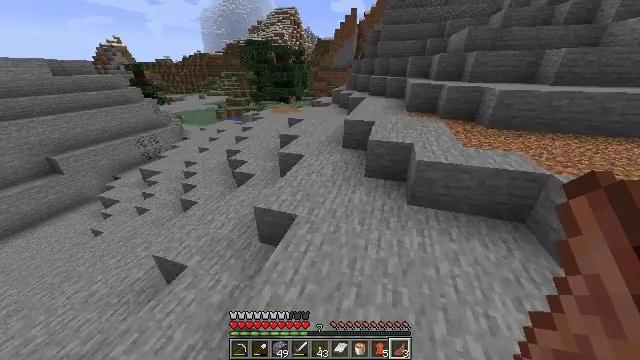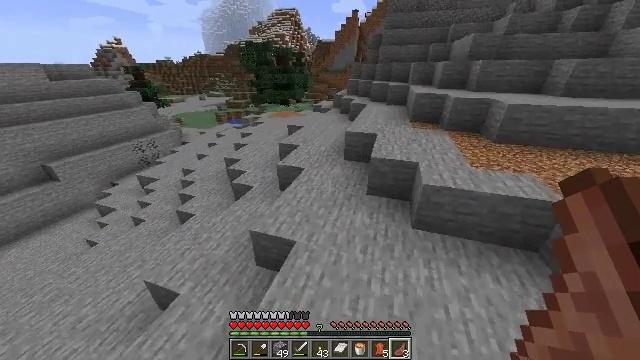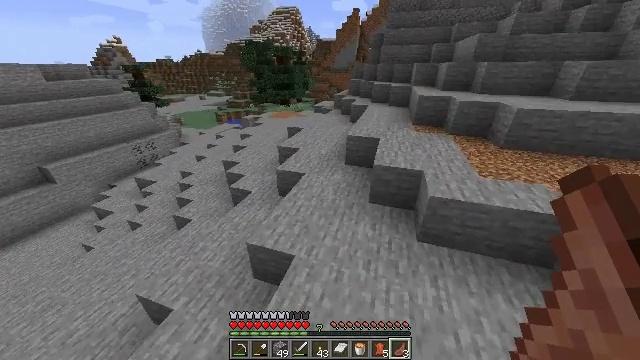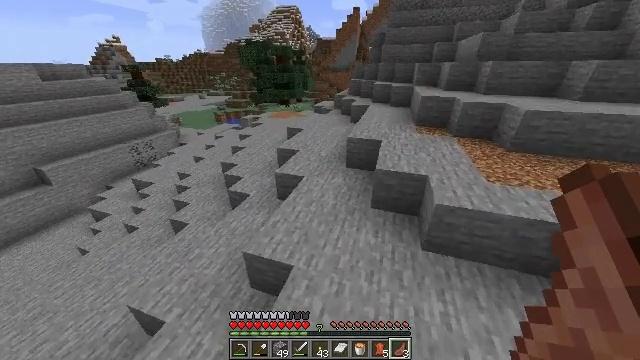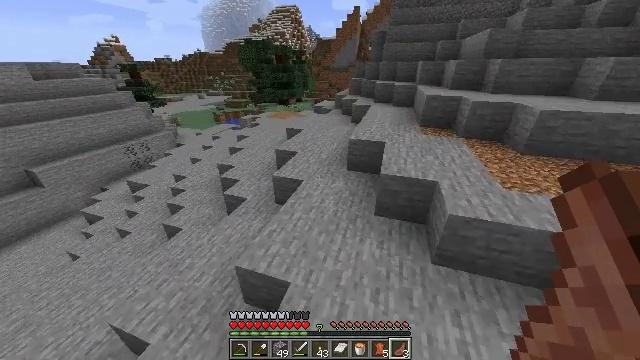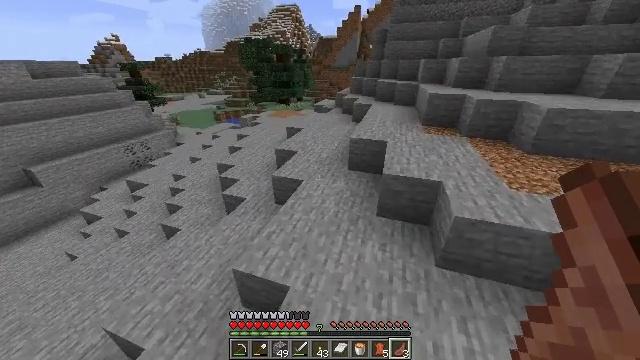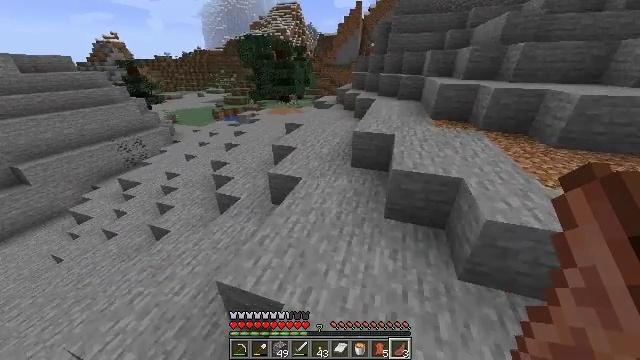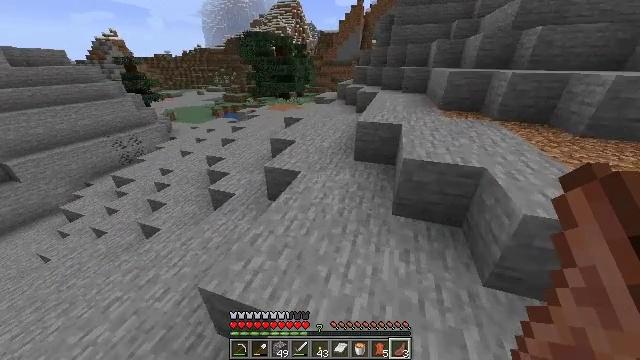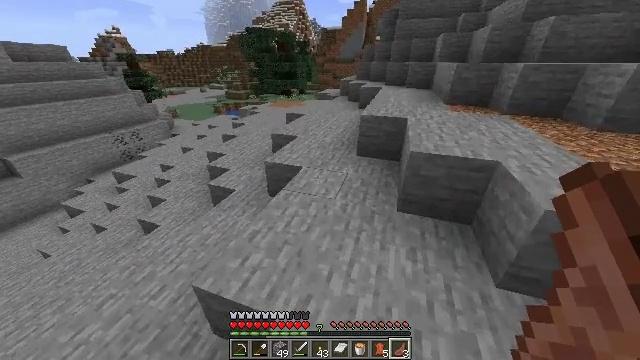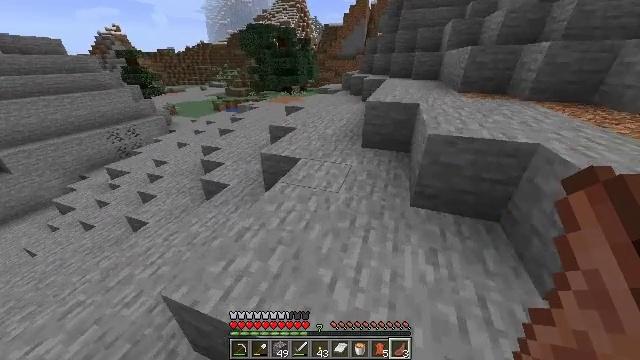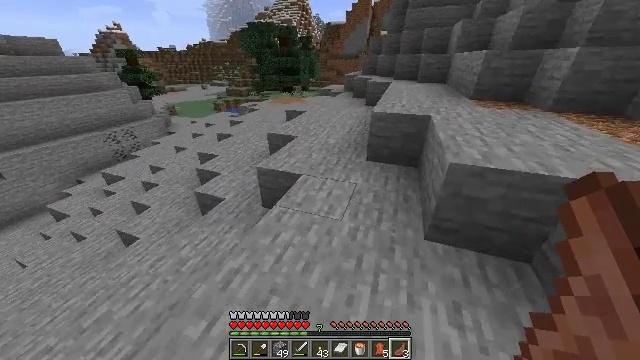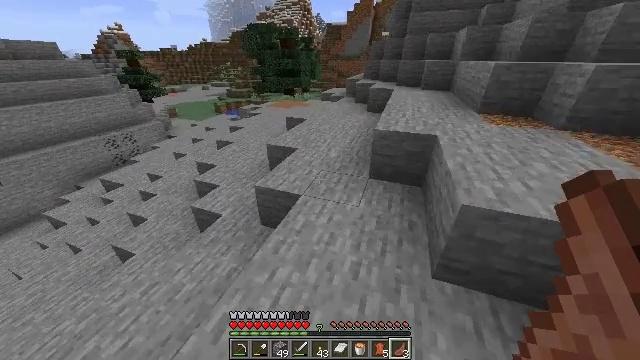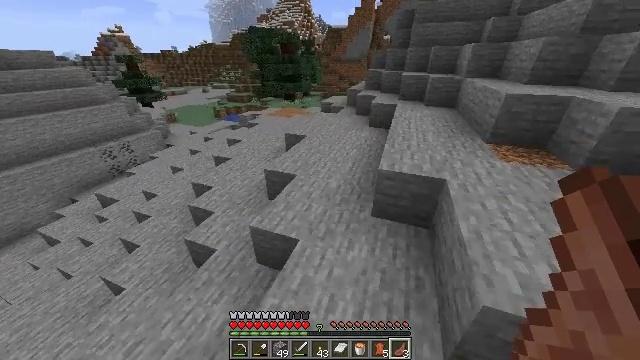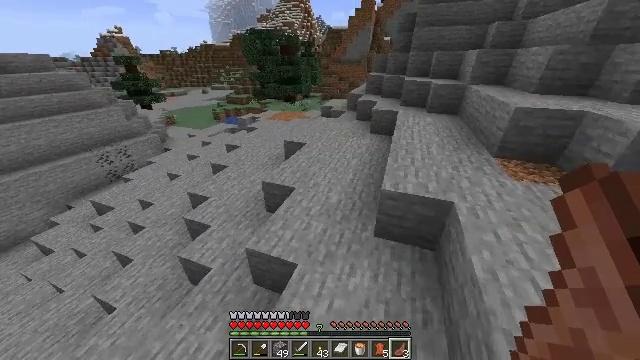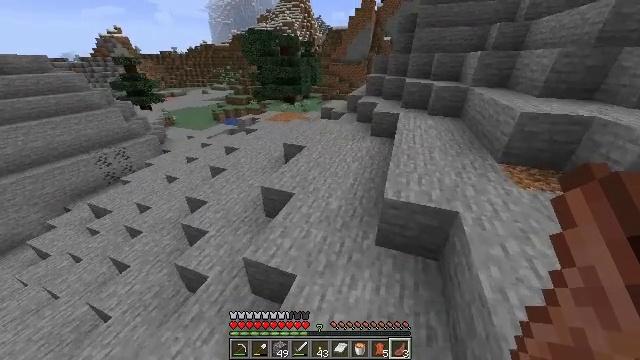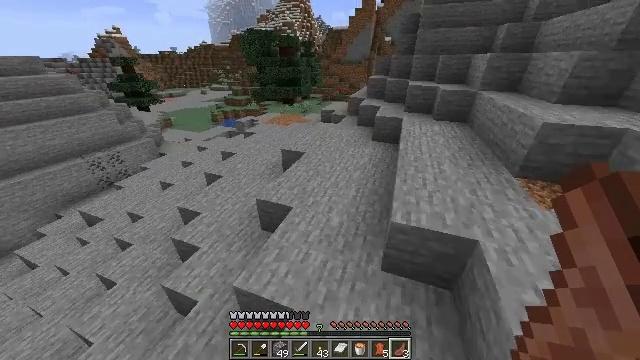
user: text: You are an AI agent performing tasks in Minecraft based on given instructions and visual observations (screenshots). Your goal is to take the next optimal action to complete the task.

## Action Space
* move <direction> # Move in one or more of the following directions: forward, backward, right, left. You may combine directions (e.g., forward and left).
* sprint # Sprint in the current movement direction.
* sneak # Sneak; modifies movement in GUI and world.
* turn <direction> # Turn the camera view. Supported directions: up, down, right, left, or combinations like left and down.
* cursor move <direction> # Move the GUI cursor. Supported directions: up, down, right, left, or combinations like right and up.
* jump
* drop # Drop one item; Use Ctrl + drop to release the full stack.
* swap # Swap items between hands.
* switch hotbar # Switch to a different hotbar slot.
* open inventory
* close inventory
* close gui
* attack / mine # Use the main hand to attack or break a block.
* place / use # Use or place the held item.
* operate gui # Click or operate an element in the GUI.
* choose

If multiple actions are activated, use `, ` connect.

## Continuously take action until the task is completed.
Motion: motion action
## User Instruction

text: Collect red sand from a desert biome.
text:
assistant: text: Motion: move forward, sprint, jump
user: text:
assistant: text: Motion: move forward, sprint, jump
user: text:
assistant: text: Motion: move forward, sprint
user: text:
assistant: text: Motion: move forward, sprint
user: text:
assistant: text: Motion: move forward, sprint
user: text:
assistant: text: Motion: move forward, sprint
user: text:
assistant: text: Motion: move forward, sprint
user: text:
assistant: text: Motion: move forward, sprint
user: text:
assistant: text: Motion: move forward, sprint, jump
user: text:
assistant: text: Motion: move forward, sprint, jump
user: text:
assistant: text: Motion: move forward, sprint, jump
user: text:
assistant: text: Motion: move forward, sprint, jump
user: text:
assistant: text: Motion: move forward, sprint, jump
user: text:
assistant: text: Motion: move forward, sprint, jump
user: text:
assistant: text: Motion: move forward, sprint, jump
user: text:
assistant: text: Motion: move forward, sprint, jump
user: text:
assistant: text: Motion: move forward, sprint, jump
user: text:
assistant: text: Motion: move forward, sprint, jump
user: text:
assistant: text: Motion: move forward, sprint, jump
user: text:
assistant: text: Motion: move forward, sprint, jump
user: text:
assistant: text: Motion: move forward, sprint, jump
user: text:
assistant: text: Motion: move forward, sprint, jump
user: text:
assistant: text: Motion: move forward, sprint, jump
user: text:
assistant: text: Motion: move forward, sprint, jump
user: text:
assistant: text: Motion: move forward, sprint, jump
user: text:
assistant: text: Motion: move forward, sprint, jump
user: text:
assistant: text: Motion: move forward, sprint, jump
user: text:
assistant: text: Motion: move forward, sprint, jump
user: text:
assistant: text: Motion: move forward, sprint, jump
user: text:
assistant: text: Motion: move forward, sprint, jump